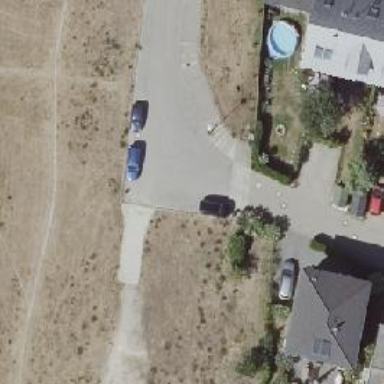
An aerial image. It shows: Path with grade4 grass surface.